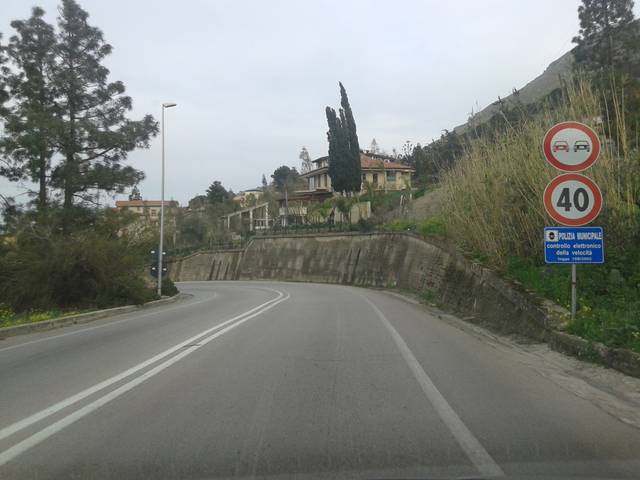
Region: Italy
Coordinates: 38.055, 13.311